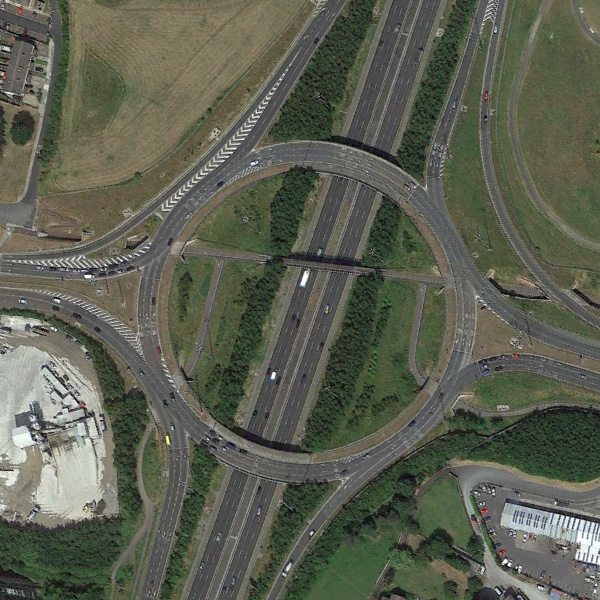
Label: Viaduct